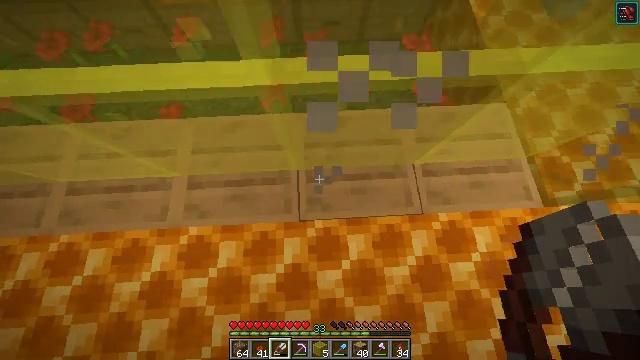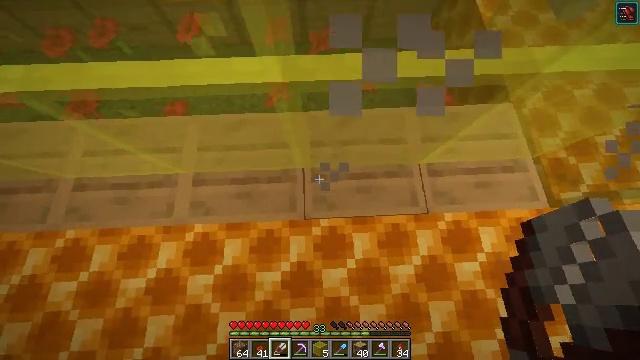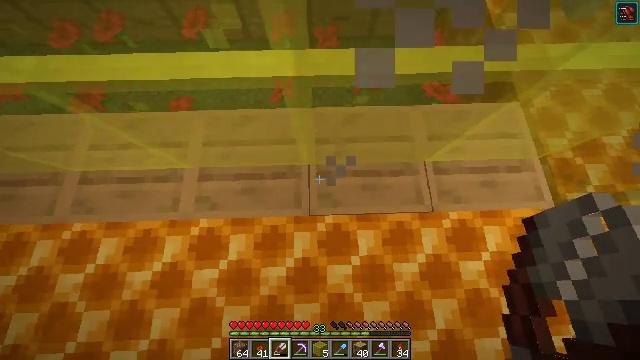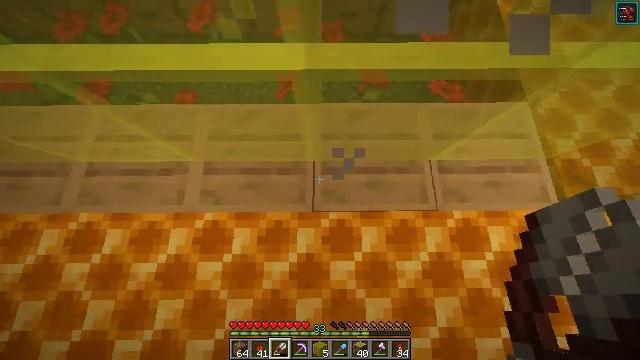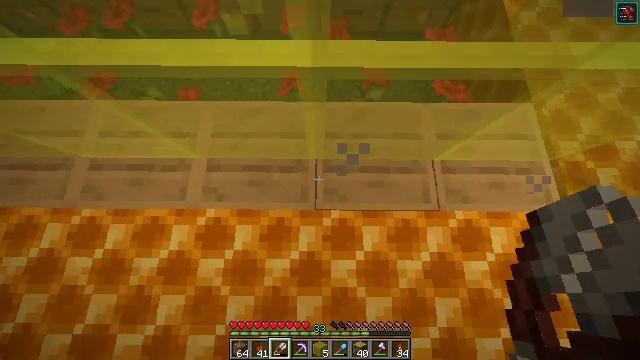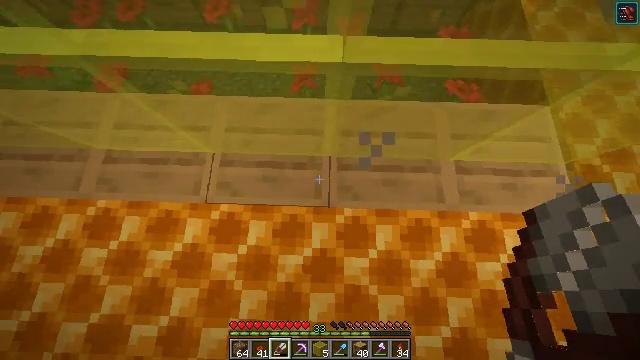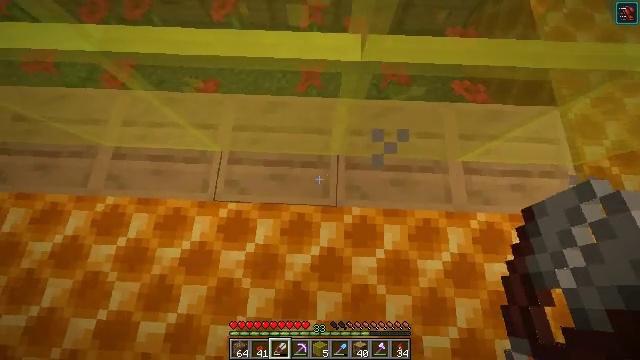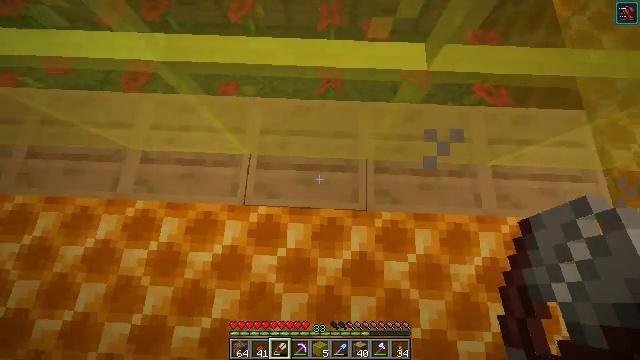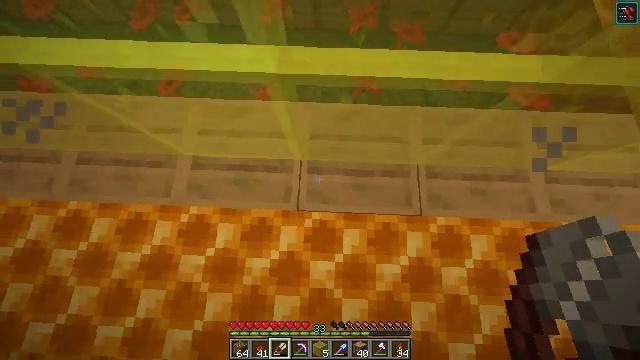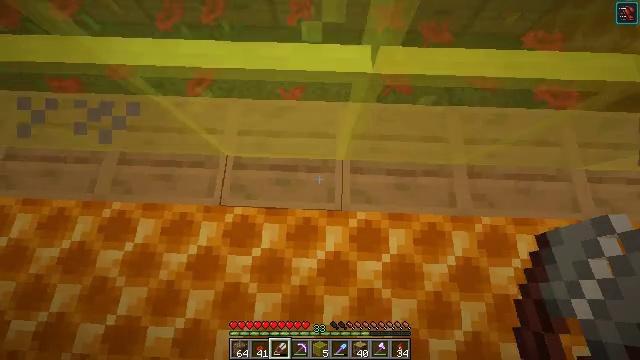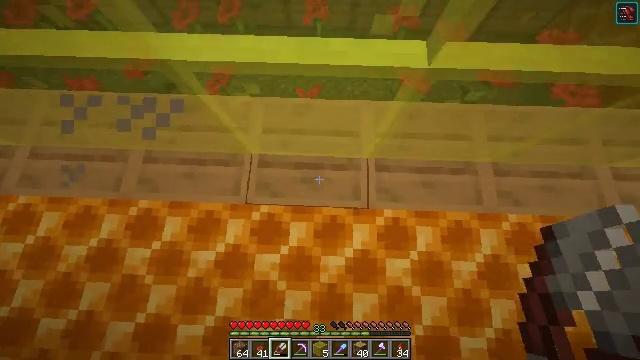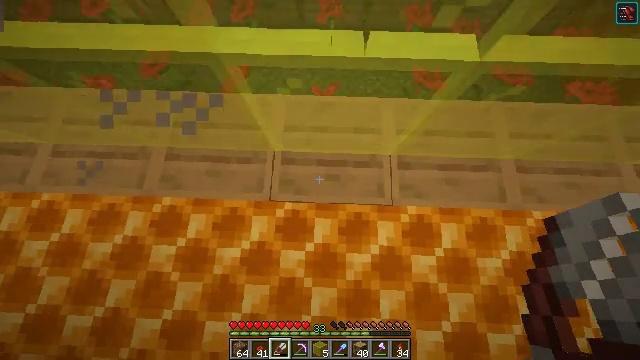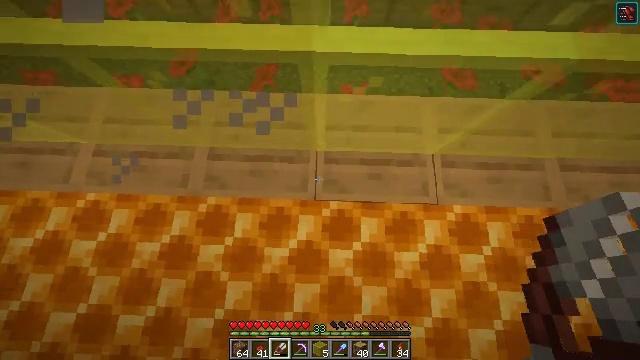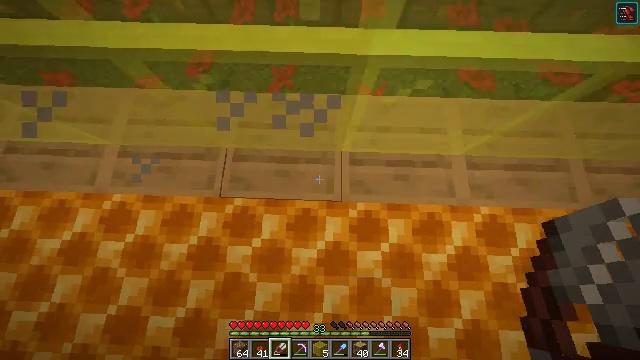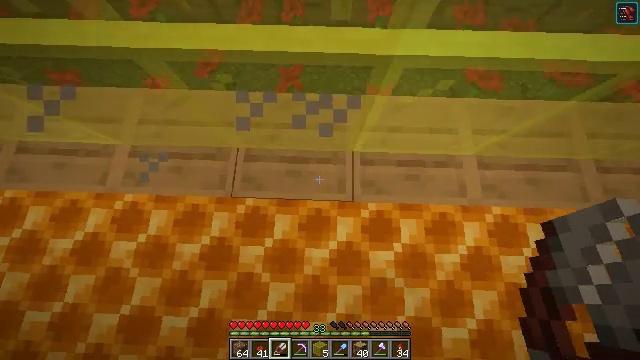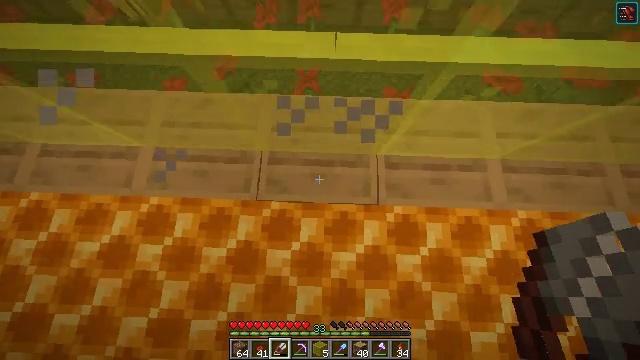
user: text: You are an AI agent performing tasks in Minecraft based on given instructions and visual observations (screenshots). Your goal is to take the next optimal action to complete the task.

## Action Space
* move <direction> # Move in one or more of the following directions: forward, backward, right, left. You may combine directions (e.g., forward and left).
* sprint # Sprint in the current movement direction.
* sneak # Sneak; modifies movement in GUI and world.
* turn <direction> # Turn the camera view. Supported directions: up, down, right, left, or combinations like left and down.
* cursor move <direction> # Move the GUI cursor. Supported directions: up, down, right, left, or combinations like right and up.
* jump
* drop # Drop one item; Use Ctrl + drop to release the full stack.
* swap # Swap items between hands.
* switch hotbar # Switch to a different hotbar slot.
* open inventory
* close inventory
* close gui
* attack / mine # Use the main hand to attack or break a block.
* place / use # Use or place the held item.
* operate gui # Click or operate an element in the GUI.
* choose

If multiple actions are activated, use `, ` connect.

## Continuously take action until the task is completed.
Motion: motion action
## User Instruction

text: Open the crafting table to make a honeycomb block with honeycombs.
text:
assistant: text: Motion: use / place
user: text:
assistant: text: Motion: use / place
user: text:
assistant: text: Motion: turn left, use / place
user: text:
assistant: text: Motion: use / place
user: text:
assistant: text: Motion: move left, turn left, use / place
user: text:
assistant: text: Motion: move left, use / place
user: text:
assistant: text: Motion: move left, use / place
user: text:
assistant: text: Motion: move left, use / place
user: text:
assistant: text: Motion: move left, use / place
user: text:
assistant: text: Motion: move left, use / place
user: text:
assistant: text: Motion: move left, use / place
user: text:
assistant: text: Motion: move left, use / place
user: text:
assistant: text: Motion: use / place
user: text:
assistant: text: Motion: use / place
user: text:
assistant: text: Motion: move left, use / place
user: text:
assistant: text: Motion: move left, use / place
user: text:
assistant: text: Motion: move left, use / place
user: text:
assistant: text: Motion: move left, use / place
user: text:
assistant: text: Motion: move left, use / place
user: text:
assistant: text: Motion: move left, use / place
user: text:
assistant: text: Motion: use / place
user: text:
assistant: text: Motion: move left, use / place
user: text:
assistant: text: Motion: move left, use / place
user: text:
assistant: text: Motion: move left, use / place
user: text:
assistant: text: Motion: move left, use / place
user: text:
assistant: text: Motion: move left, use / place
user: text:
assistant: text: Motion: move left, use / place
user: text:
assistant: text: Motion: use / place
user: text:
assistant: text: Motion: use / place
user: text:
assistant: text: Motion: move left, use / place